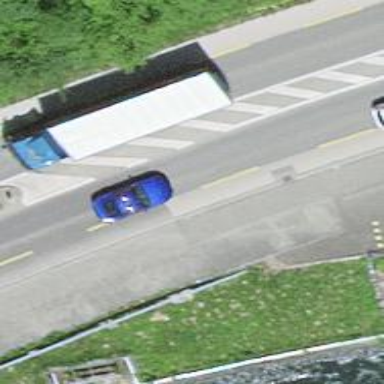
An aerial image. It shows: Primary highway with dedicated lane for cyclists.